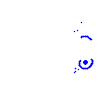
Particle: proton